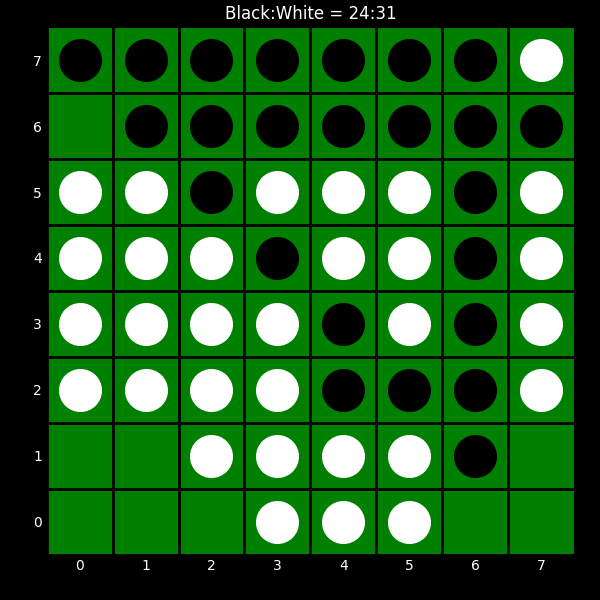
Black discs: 24
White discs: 31